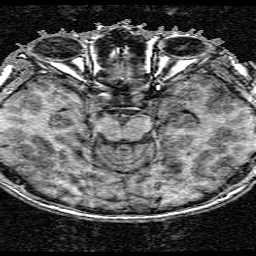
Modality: T1w
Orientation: axial
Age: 22
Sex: male
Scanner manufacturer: ge
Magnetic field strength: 15000 T
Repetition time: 9.1 s
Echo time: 1.956 s